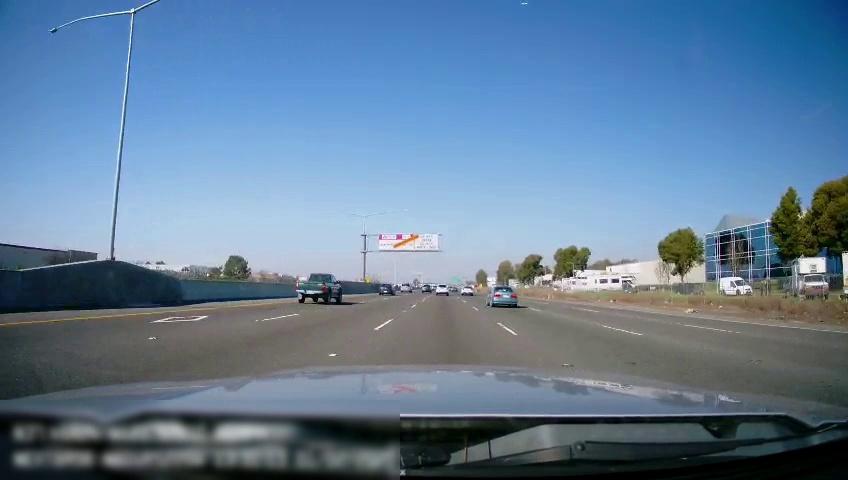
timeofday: Day
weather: Sunny
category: Drivable Space
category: Vehicles | Bus
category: Vehicles | Truck
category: Vehicles | Van
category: Vehicles | Bus
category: Vehicles | Car
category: Vehicles | Truck
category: Vehicles | Truck
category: Vehicles | Car
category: Vehicles | SUV
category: Vehicles | SUV
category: Vehicles | Car
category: Vehicles | Truck
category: Vehicles | SUV
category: Vehicles | Car
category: Lanes | Current Lane
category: Lanes | Current Lane
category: Lanes | Alternate Lane
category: Lanes | Alternate Lane
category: Lanes | Alternate Lane
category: Lanes | Alternate Lane
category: Lanes | Alternate Lane